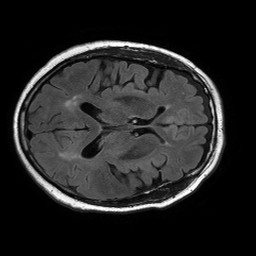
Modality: FLAIR
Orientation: axial
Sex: male
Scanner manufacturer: philips
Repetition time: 11 s
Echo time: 0.125 s